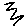
Label: zigzag